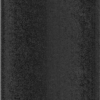
Label: dusty